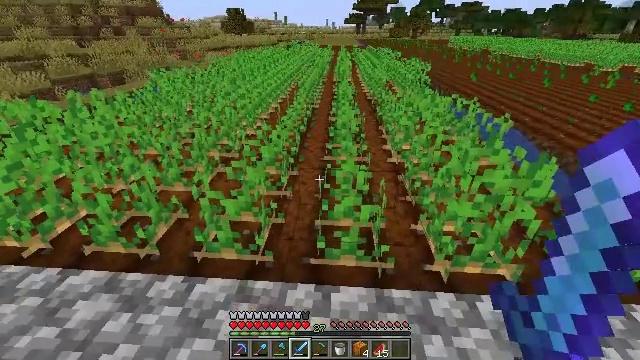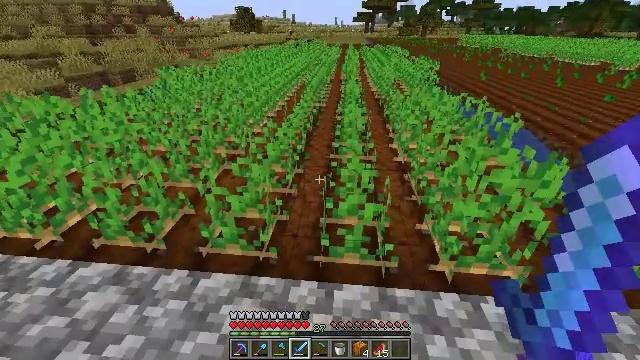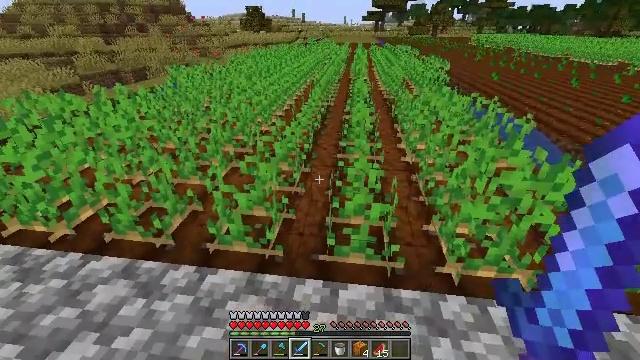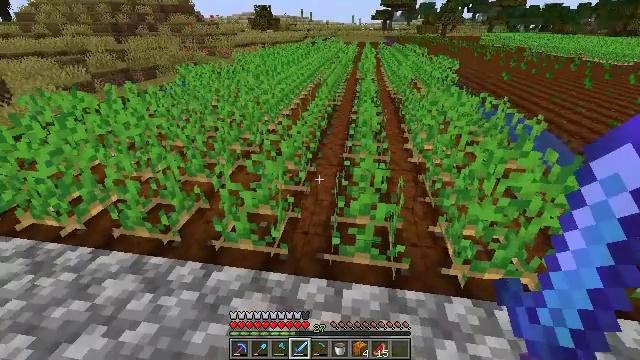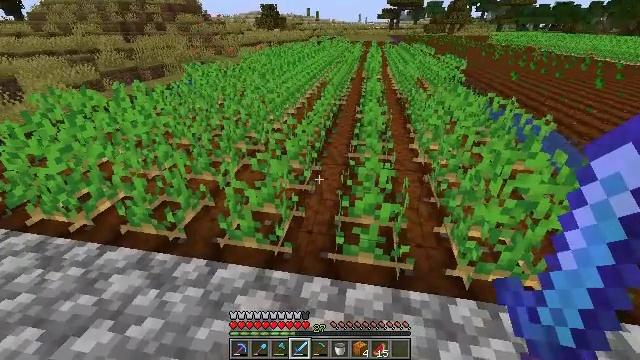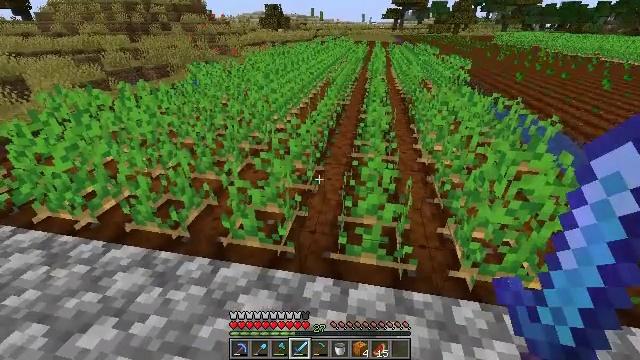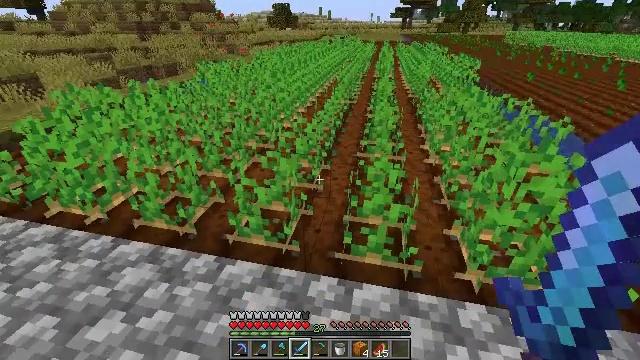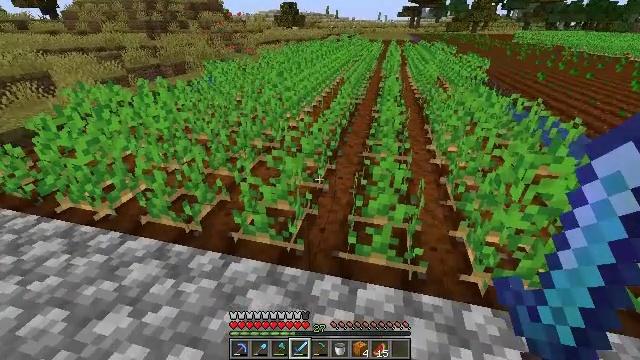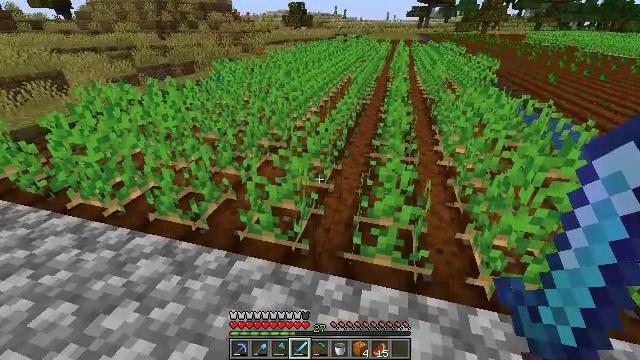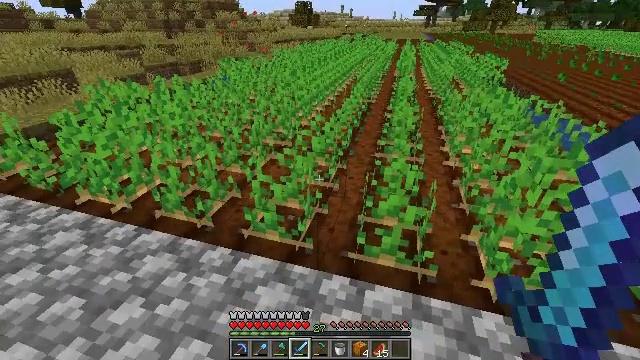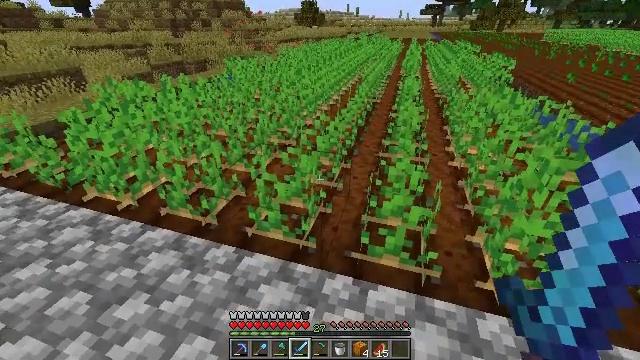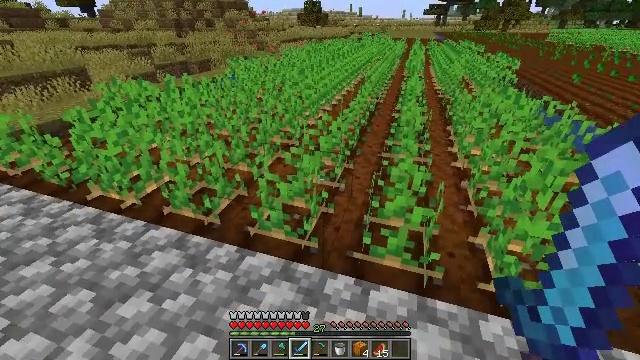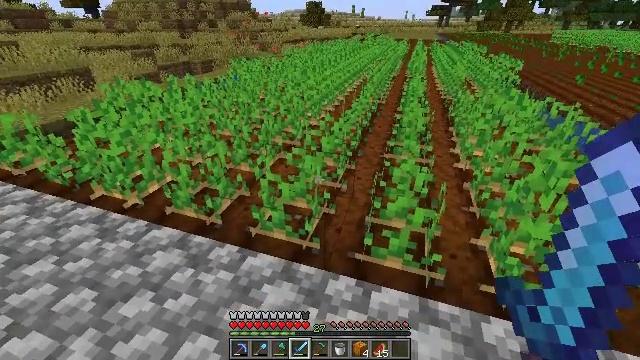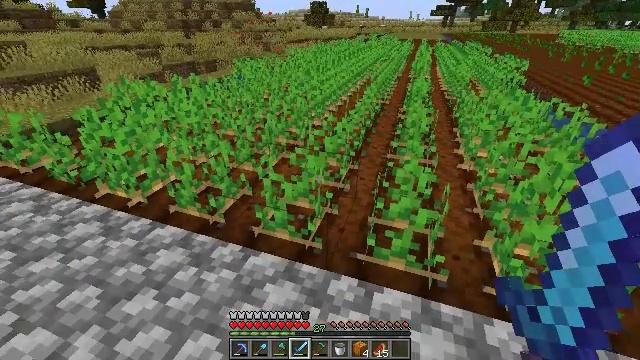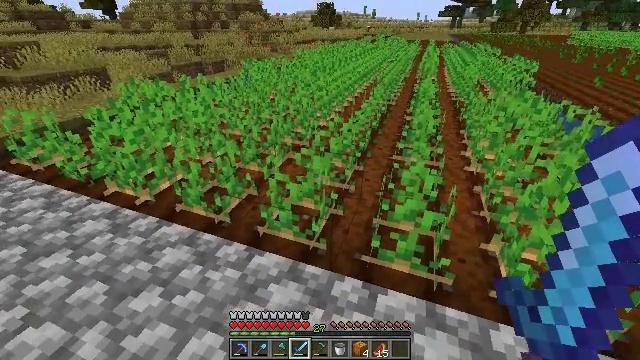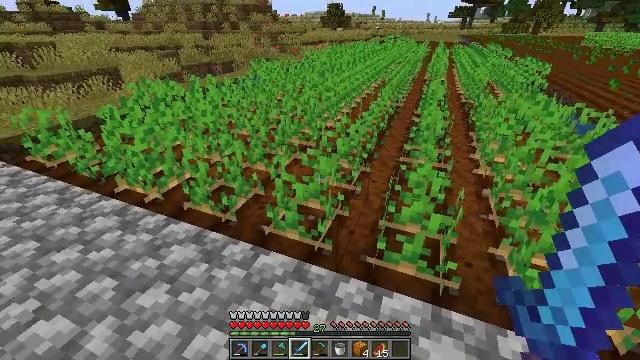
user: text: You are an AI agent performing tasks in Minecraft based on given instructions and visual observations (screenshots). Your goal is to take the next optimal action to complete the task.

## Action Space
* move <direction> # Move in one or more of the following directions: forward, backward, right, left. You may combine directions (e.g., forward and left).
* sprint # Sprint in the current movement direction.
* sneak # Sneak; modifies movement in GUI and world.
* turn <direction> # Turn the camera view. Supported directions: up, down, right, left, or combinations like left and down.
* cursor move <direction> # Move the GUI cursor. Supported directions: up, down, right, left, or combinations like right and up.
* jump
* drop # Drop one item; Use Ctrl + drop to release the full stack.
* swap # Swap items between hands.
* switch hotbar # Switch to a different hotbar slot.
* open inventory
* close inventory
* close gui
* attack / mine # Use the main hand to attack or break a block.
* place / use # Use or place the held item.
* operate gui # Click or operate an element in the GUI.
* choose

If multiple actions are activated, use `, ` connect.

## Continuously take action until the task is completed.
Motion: motion action
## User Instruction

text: Mine potatoes from the farmland.
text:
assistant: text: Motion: turn left
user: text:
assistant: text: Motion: turn left
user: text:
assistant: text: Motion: turn left
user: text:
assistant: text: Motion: turn left
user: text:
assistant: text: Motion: no_op
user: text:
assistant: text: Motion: turn left
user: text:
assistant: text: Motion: turn left
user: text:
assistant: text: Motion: turn left
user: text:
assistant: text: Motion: turn left
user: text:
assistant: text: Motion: turn left
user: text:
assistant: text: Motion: no_op
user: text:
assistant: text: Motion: no_op
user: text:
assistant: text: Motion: no_op
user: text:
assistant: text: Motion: turn left
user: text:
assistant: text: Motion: turn left
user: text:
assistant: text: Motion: turn left
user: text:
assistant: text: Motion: turn left
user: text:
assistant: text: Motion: turn left
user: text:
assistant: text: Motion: move forward, turn left
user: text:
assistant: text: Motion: move forward, turn left
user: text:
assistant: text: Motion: move forward, turn left
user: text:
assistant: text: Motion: move forward, turn left
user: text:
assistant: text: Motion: no_op
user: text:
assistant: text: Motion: switch to hotbar 3
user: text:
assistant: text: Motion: switch to hotbar 3
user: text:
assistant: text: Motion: switch to hotbar 3
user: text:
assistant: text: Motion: no_op
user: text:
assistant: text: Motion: no_op
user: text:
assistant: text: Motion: no_op
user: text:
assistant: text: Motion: turn right